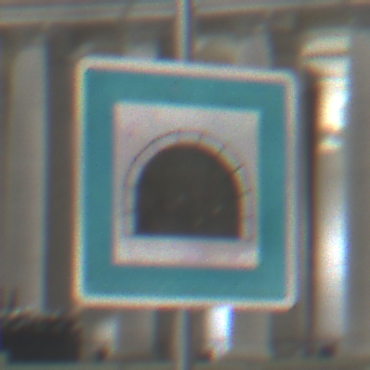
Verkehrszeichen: Tunnel
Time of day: Night
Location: Outdoor (Urban)
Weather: PartlyCloudy
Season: NotSpecified
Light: Artificial